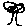
Label: tree